Question: # how can i rotate image with 180 degree like ::

Thanks
Nik
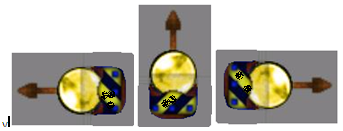
Answer: Use this
'''
int w = oldBitmap.getWidth();
int h = oldBitmap.getHeight();
String filePath = null;
Matrix mtx = new Matrix();
mtx.postRotate(180);
oldBitmap = Bitmap.createBitmap(oldBitmap, 0, 0, w, h, mtx, true);
'''
Cheers!!!